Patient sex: M
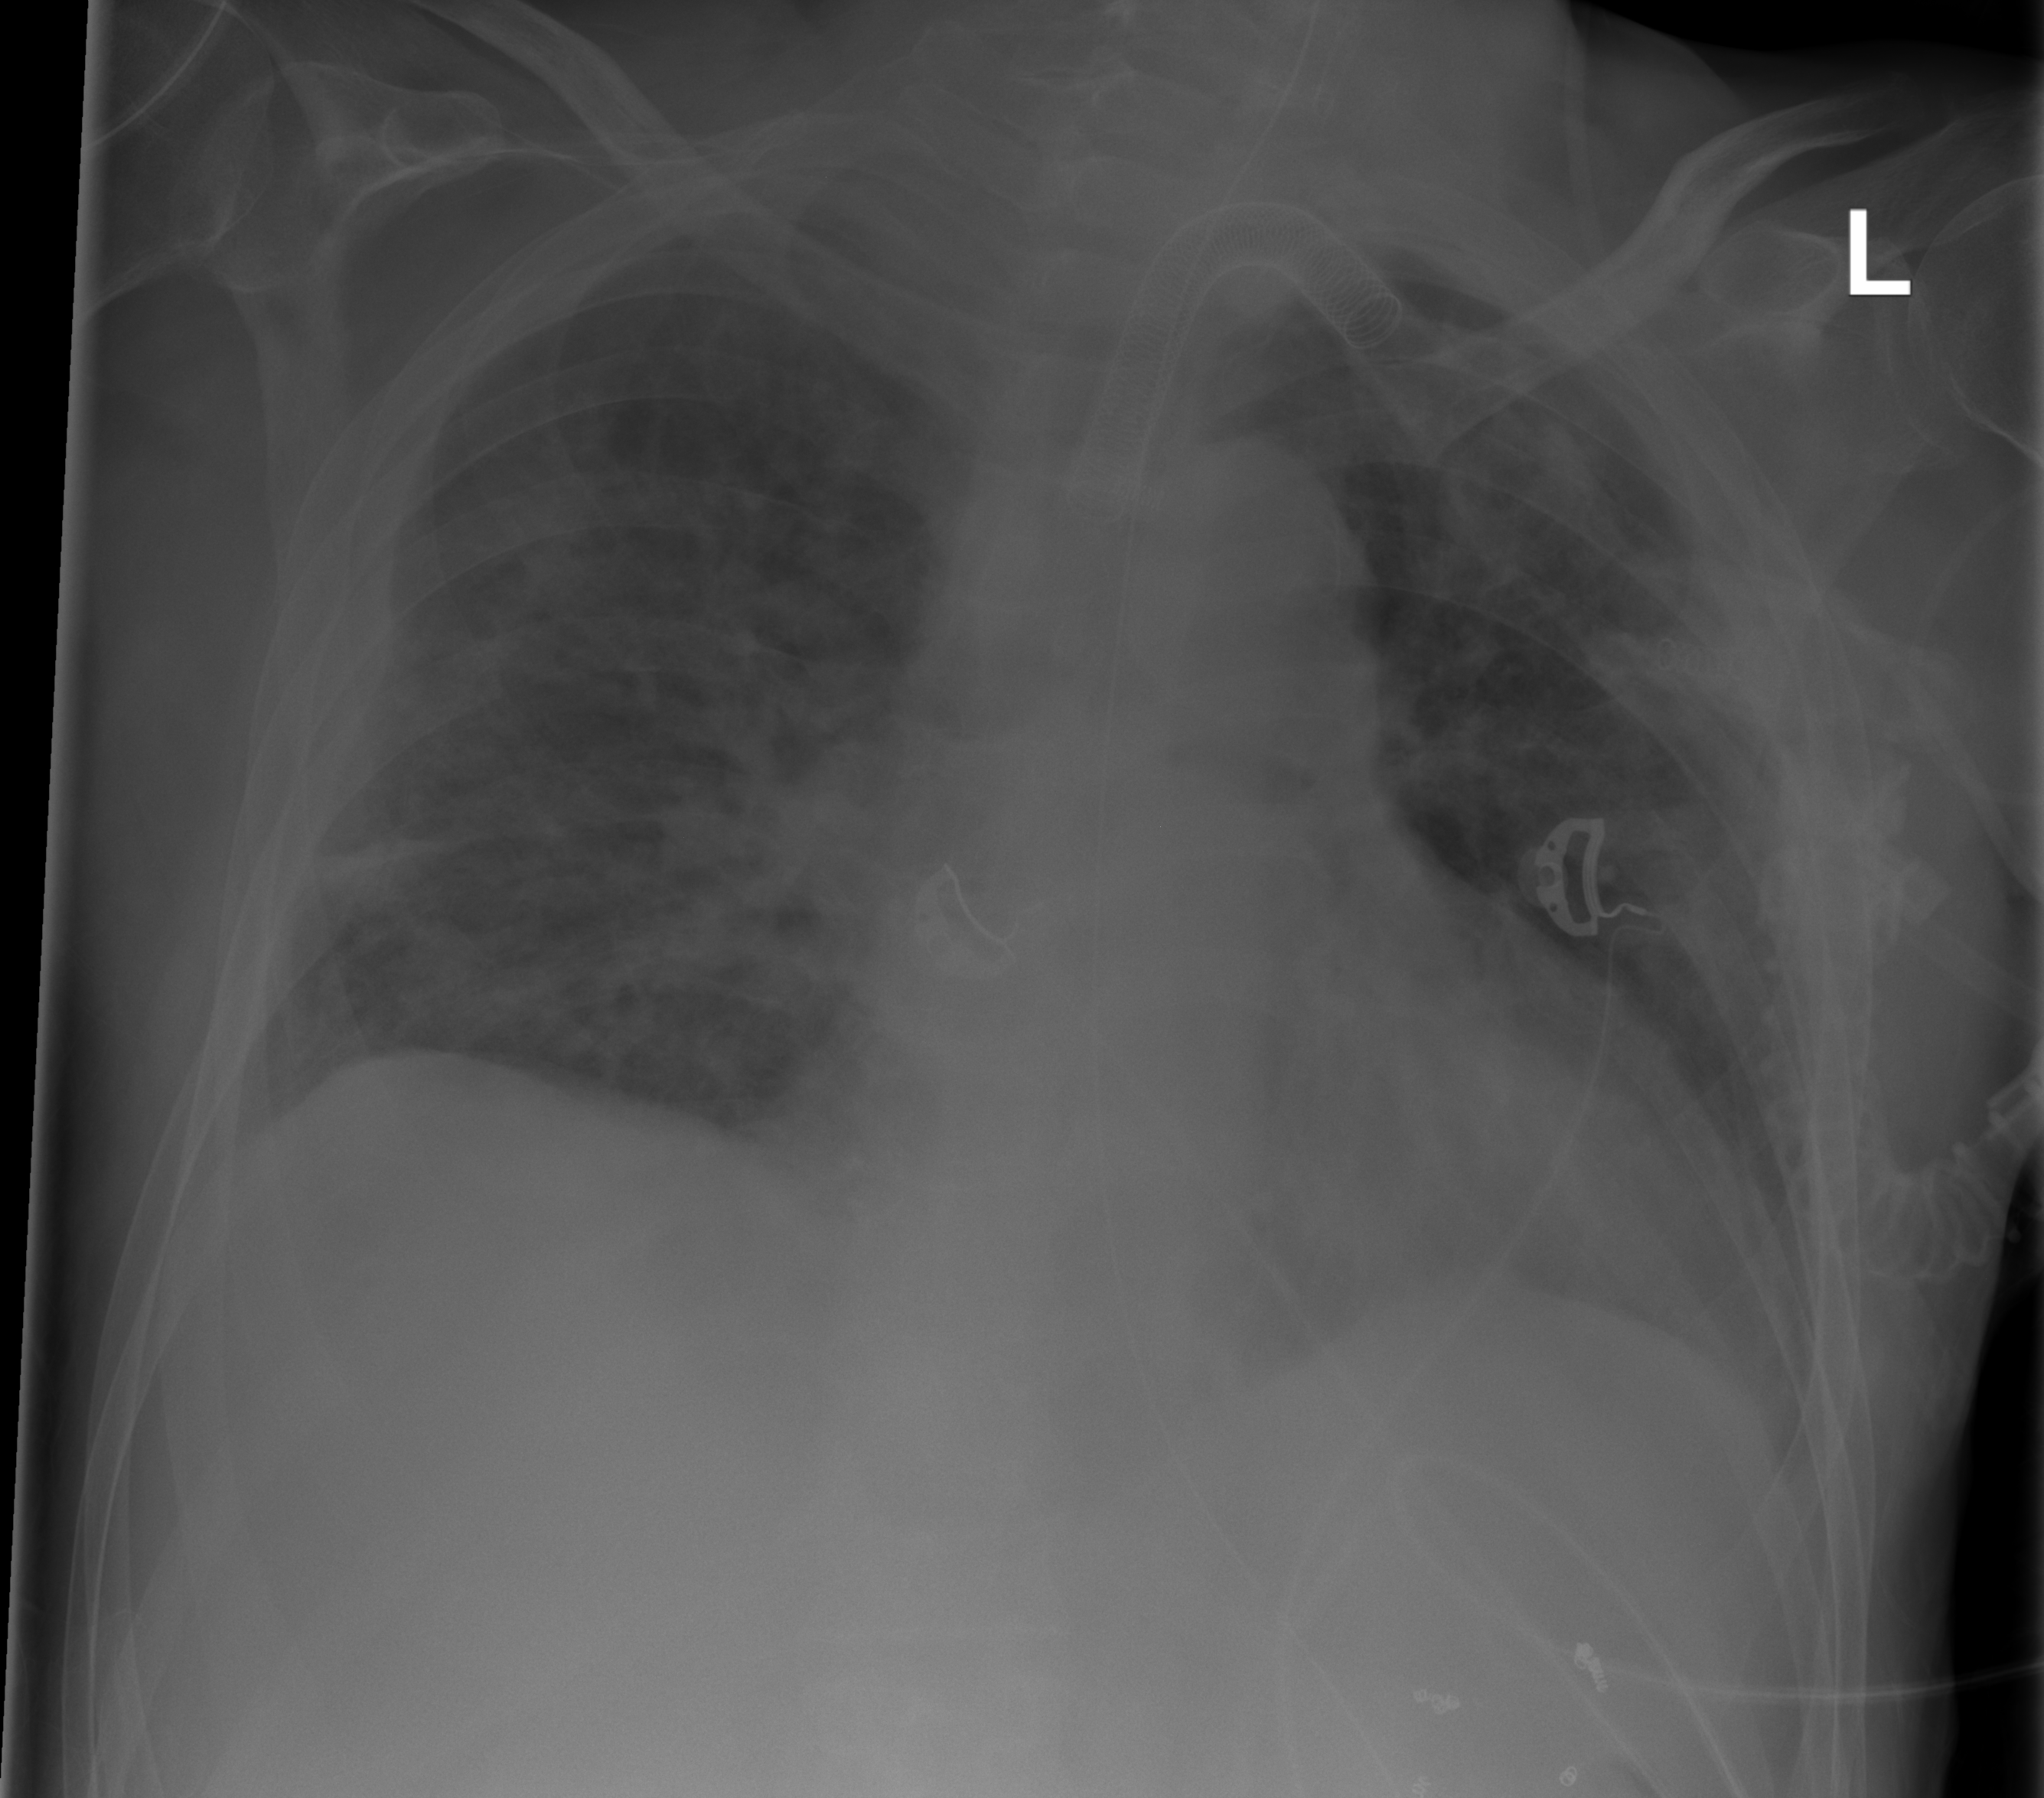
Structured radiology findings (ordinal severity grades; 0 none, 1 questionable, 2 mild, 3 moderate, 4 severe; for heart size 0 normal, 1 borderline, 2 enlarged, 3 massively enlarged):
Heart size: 2
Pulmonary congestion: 1
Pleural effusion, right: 0
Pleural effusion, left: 2
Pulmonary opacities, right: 2
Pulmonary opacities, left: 2
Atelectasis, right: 3
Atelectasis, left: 3